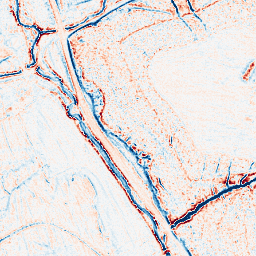
Category: edge_preserving
Decomposition family: anisotropic_diffusion
Decomposition parameters: iterations: 10
kappa: 50
gamma: 0.1
Upsampling method: linear_exact
Upsampling parameters: scale: 8
Upsampling scale: 8